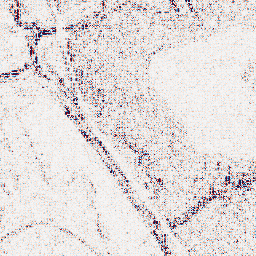
Category: wavelet
Decomposition family: wavelet_dwt
Decomposition parameters: wavelet: sym4
level: 1
Upsampling method: cubic_mitchell
Upsampling parameters: scale: 2
Upsampling scale: 2